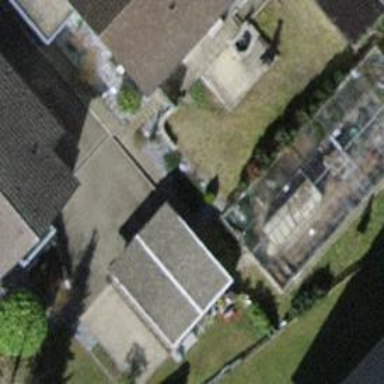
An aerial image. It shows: Garage building.